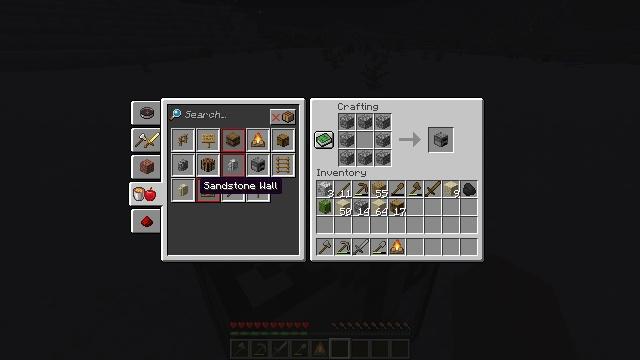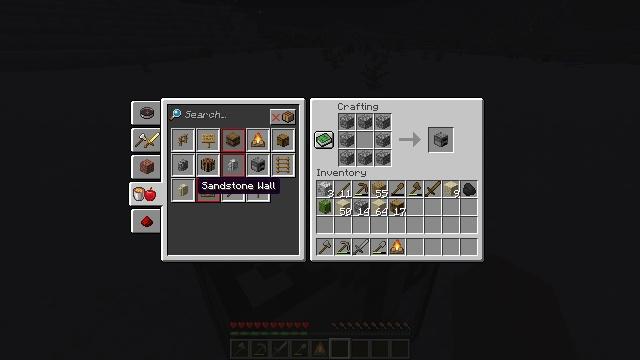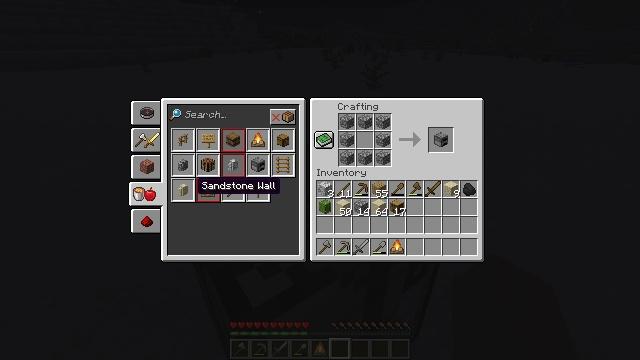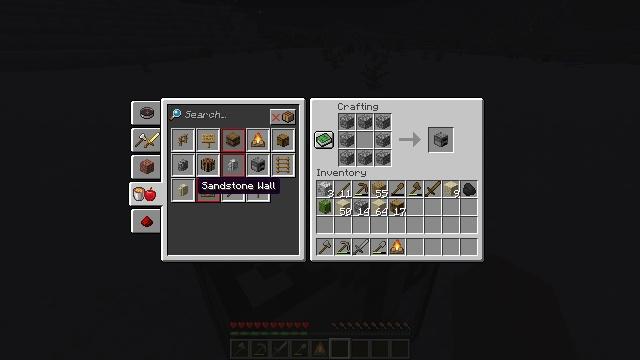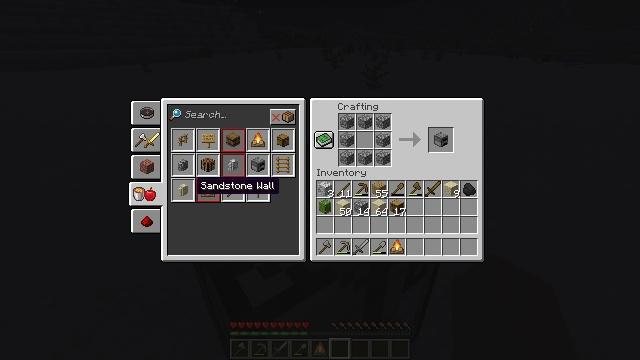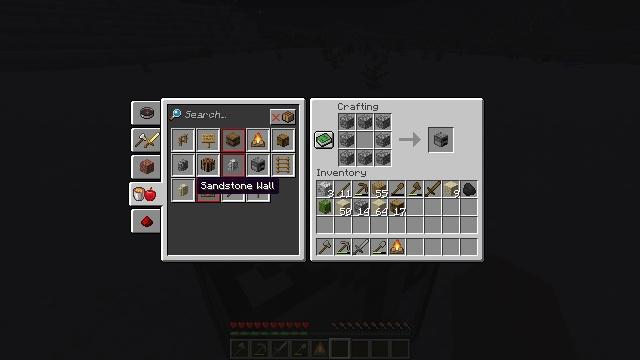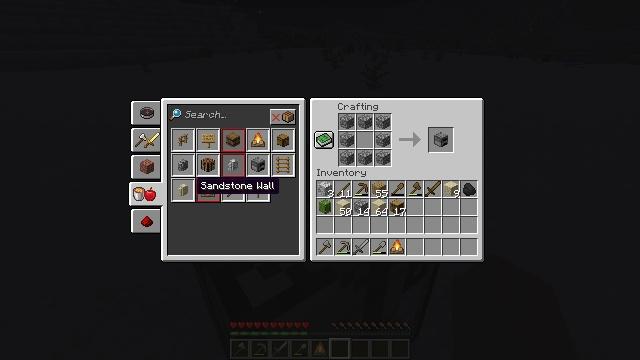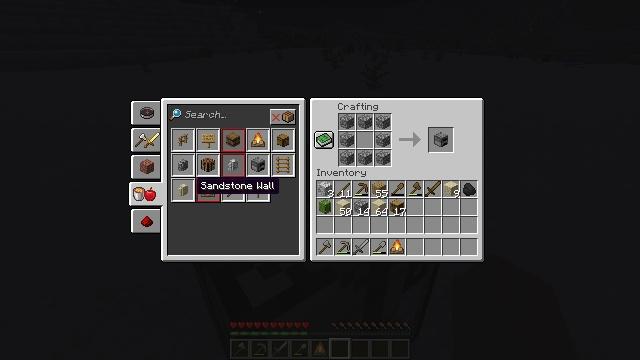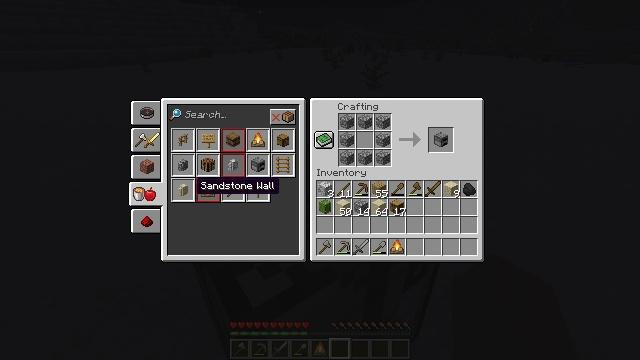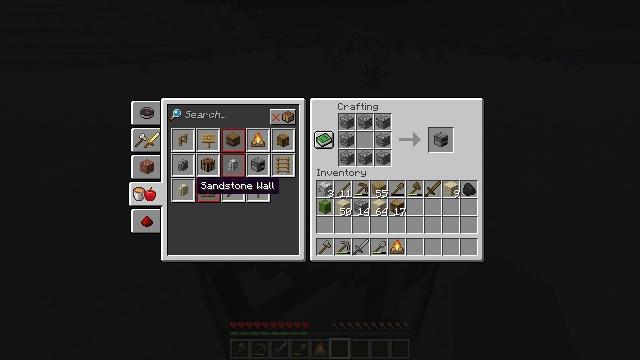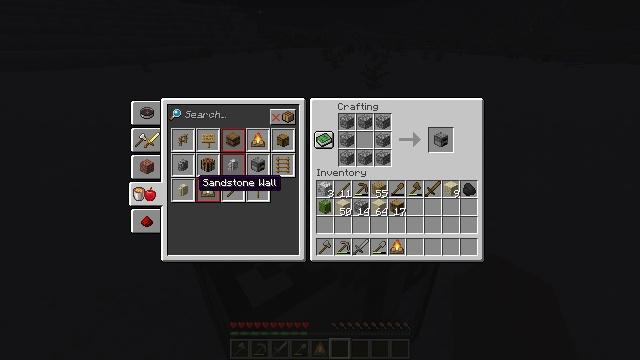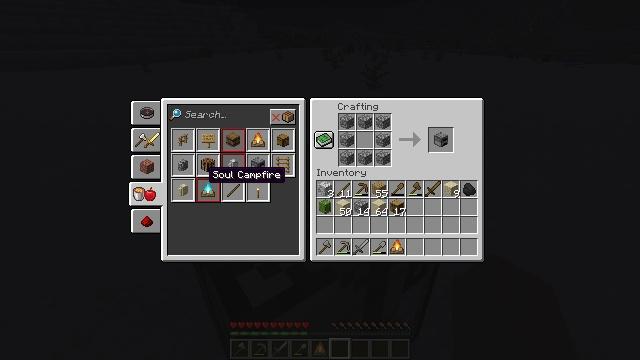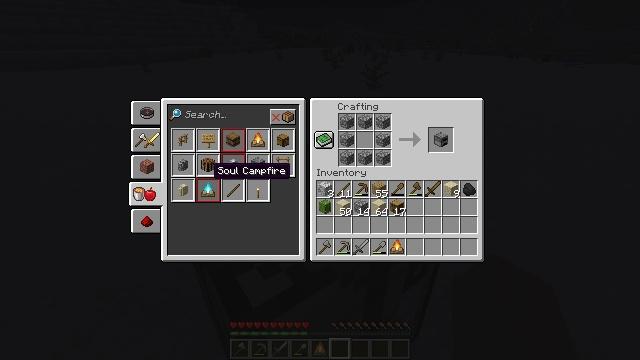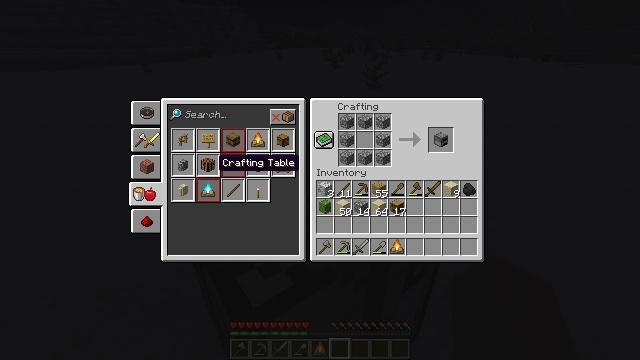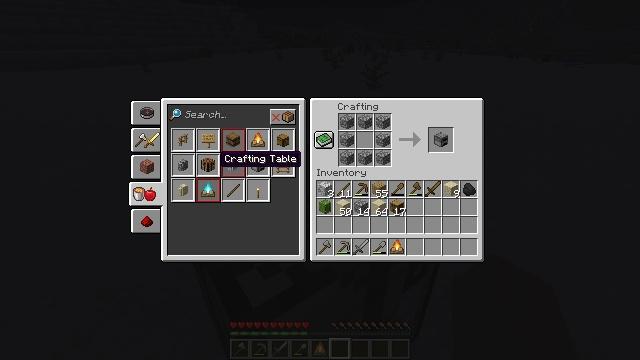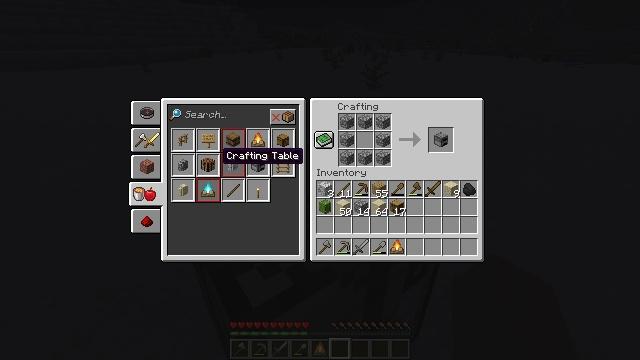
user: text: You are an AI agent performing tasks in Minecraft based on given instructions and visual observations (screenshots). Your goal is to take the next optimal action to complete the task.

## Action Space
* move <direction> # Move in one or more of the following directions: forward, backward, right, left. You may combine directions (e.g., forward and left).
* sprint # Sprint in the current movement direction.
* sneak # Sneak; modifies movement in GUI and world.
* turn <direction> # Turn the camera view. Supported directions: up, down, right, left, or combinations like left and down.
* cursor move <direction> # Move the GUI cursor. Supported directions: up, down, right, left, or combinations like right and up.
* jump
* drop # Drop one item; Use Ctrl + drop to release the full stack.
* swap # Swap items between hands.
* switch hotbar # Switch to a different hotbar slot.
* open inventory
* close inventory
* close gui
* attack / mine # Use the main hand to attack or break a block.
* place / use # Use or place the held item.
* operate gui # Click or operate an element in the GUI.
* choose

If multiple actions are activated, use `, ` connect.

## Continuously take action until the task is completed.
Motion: motion action
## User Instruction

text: drop campfire
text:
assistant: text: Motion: no_op
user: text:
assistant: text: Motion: no_op
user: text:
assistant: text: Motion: no_op
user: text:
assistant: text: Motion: no_op
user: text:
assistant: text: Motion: no_op
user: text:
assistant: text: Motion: no_op
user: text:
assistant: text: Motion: no_op
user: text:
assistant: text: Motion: no_op
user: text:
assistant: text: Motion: no_op
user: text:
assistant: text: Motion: no_op
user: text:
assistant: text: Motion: cursor move right and up
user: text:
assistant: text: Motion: no_op
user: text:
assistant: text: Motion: cursor move up
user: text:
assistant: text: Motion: no_op
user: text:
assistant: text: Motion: no_op
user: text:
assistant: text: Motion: cursor move right
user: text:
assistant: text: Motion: cursor move right
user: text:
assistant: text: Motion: no_op
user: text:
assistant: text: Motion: no_op
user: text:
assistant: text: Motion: cursor move left and down
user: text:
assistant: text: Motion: cursor move left and down
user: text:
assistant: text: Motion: cursor move left and down
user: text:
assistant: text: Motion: no_op
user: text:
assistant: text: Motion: no_op
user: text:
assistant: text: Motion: no_op
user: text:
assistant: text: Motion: no_op
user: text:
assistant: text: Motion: no_op
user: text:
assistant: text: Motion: no_op
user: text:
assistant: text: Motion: no_op
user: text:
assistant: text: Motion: no_op